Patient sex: F
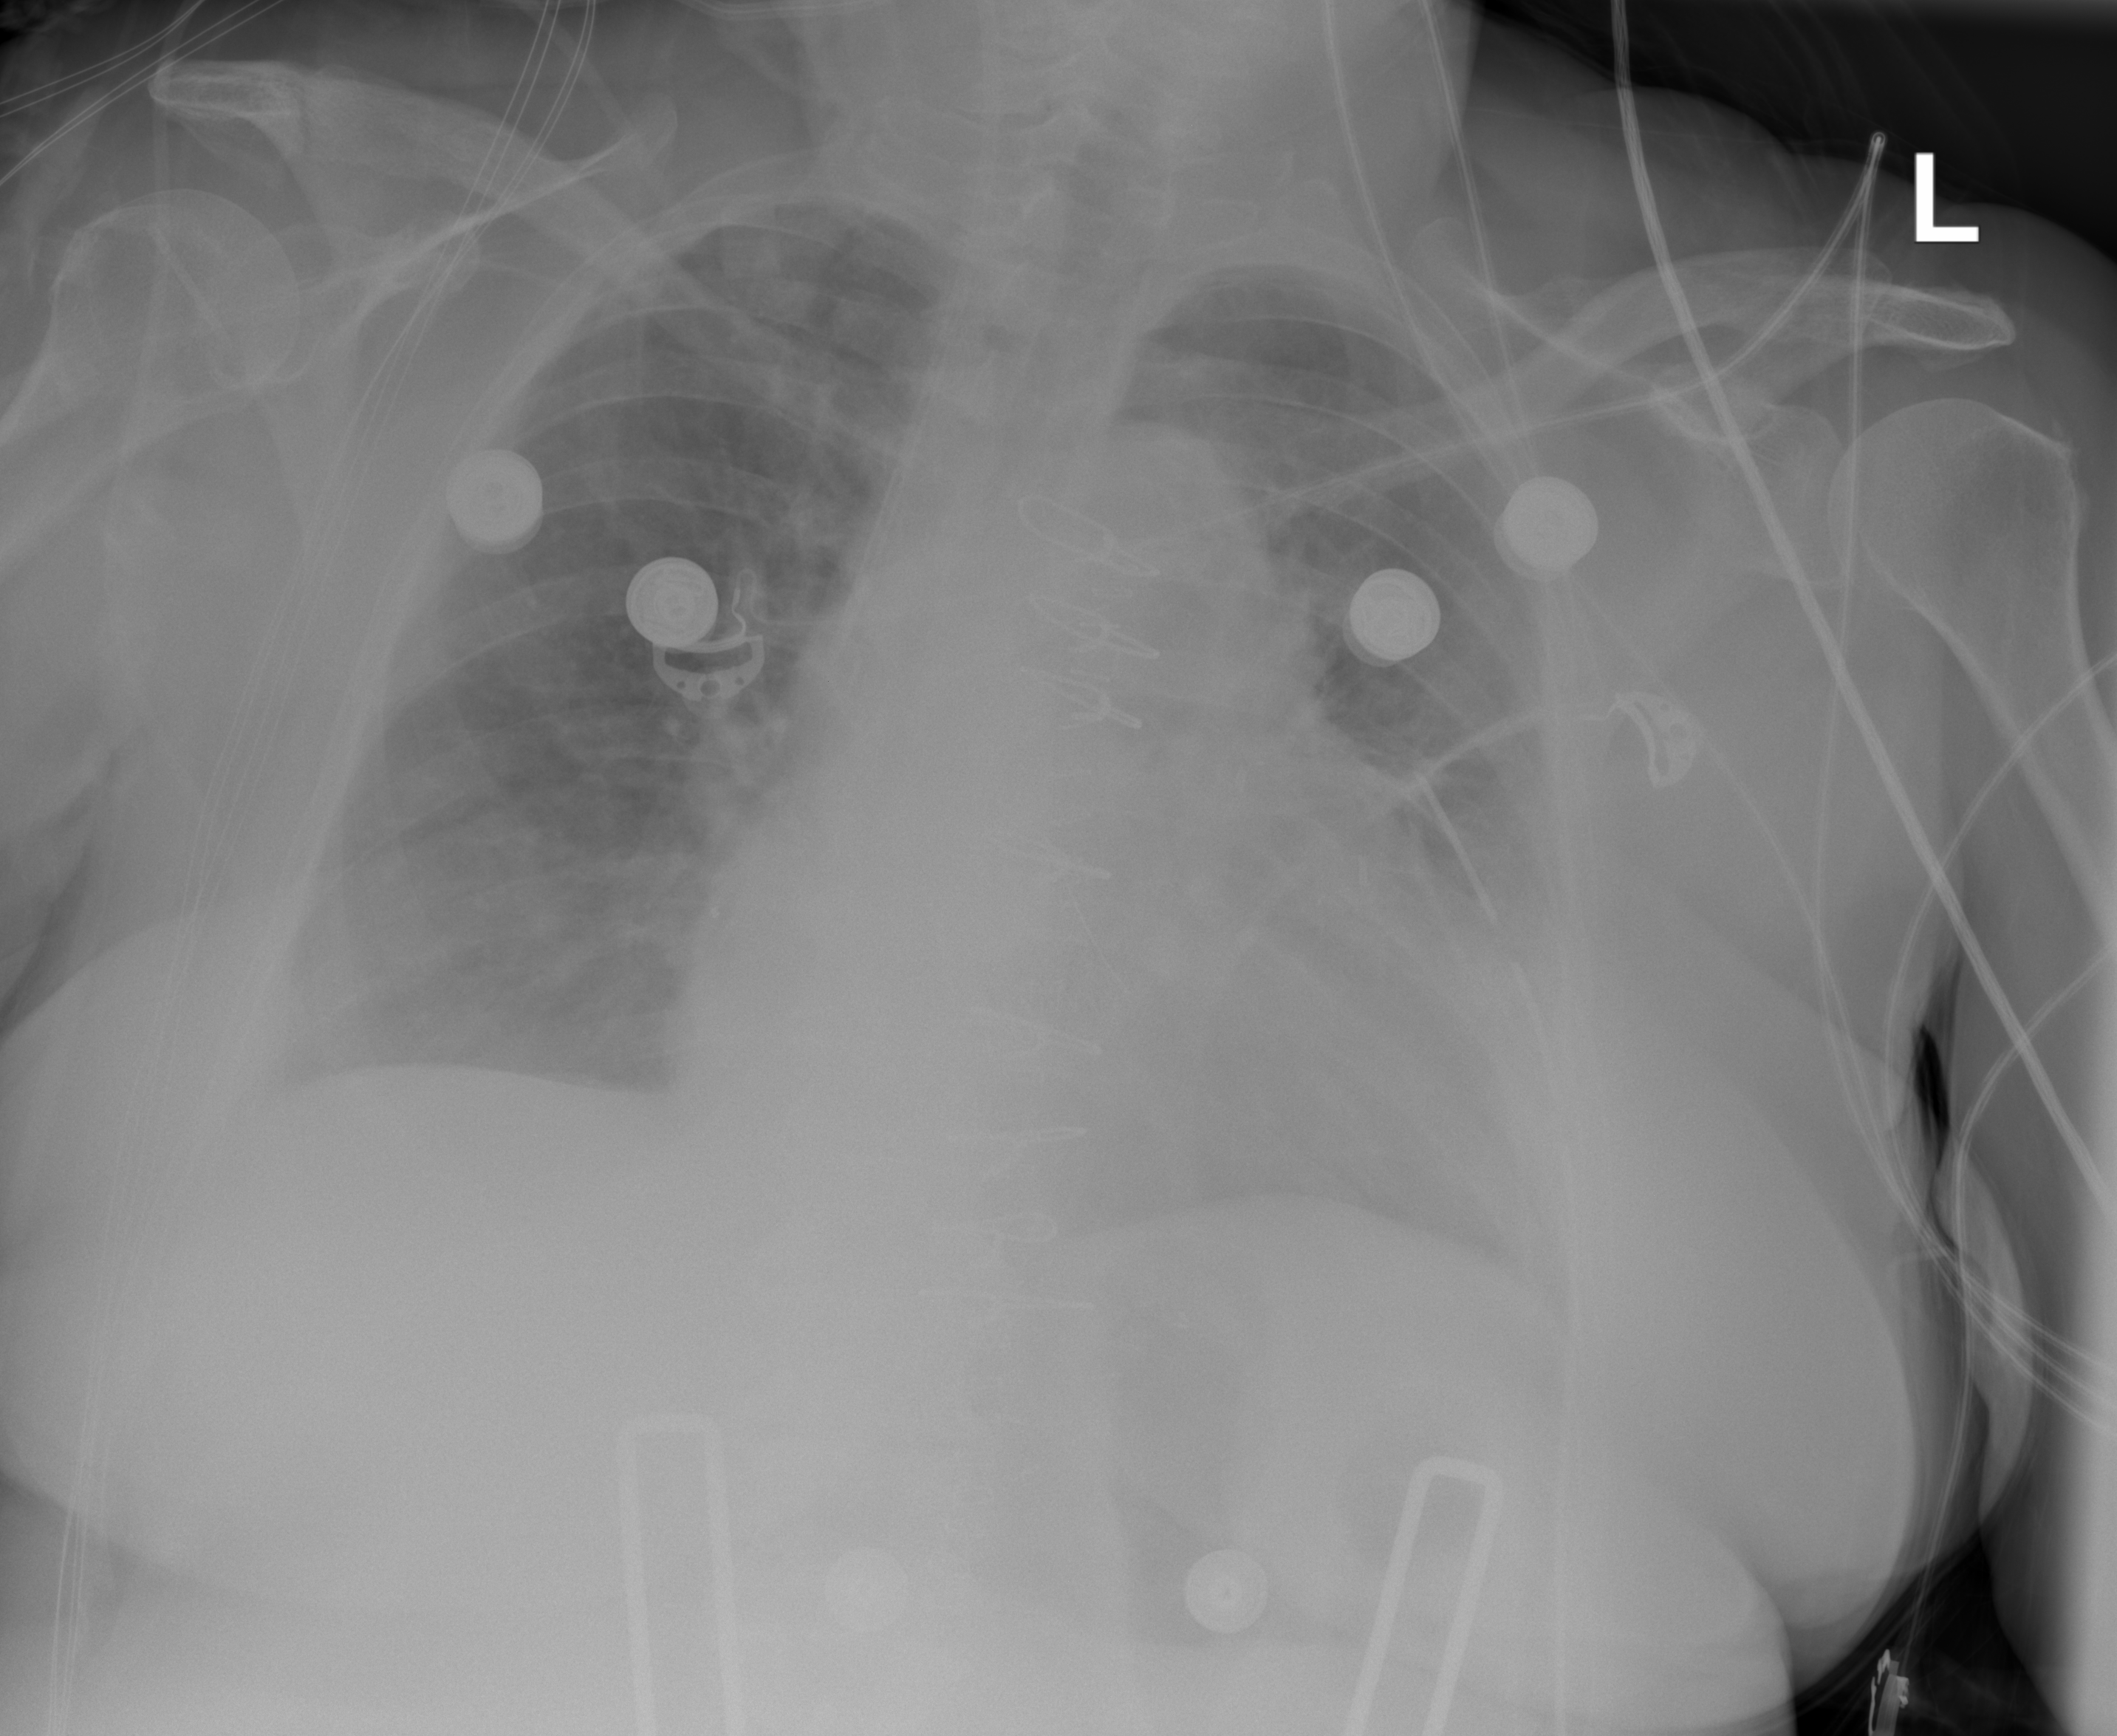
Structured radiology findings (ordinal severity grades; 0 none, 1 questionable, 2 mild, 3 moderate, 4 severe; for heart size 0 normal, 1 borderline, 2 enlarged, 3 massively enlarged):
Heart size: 2
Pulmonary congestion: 2
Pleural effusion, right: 2
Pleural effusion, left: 2
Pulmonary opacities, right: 0
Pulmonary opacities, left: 0
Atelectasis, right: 0
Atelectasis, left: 2